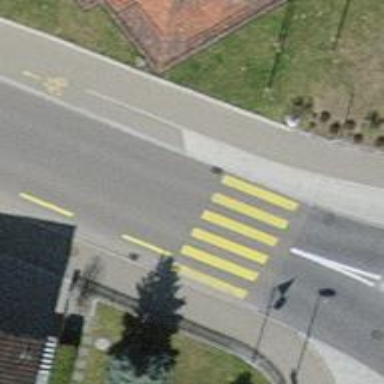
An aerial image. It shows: Uncontrolled zebra crossing with notable zebra markings.